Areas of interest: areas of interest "Sport and cultural"
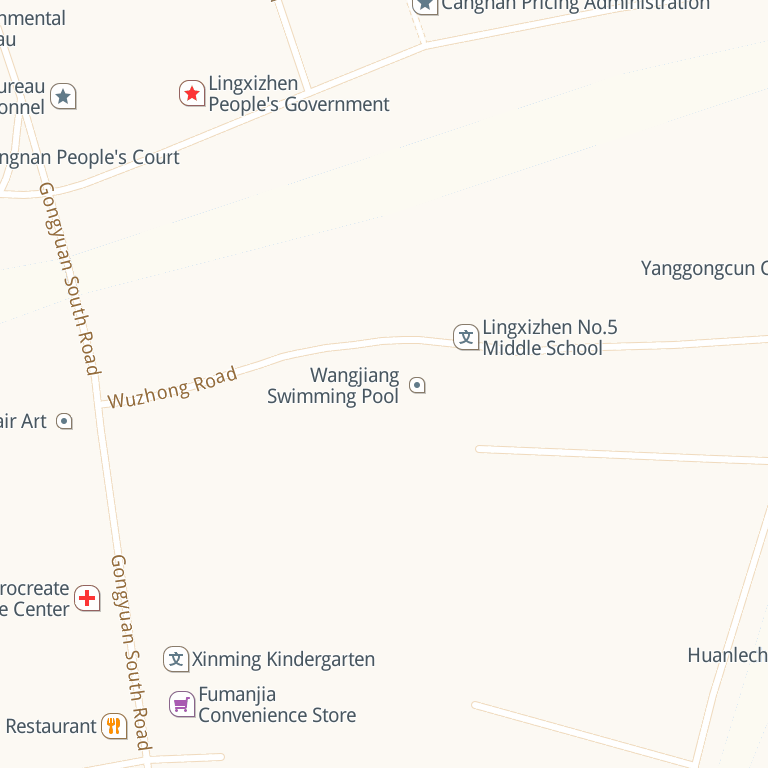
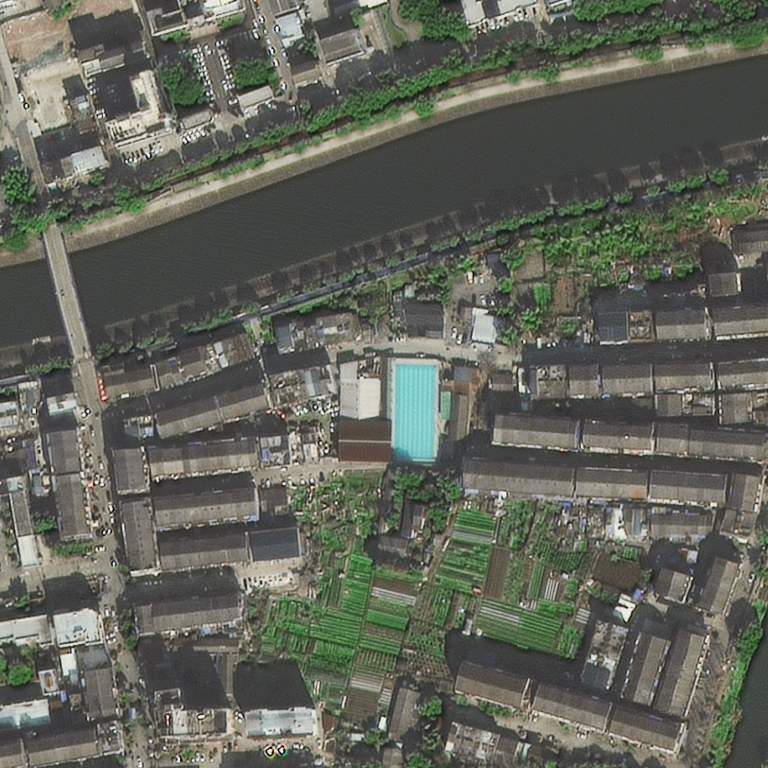